The trace is the raw vibration amplitude of a rotating bearing as a function of time. Diagnose the bearing from this image, choosing from: normal, inner_race, outer_race, ball.
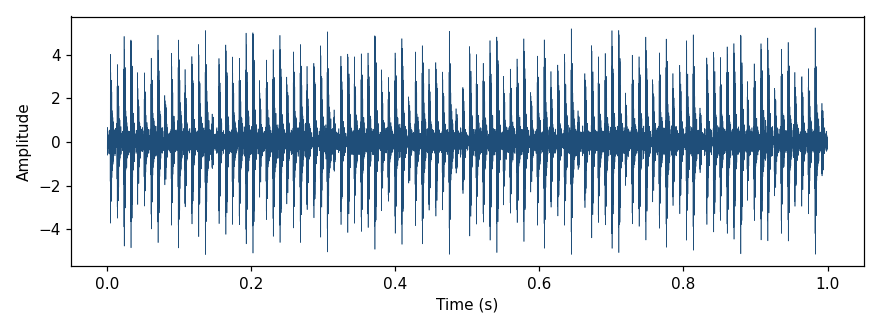
Answer: outer_race